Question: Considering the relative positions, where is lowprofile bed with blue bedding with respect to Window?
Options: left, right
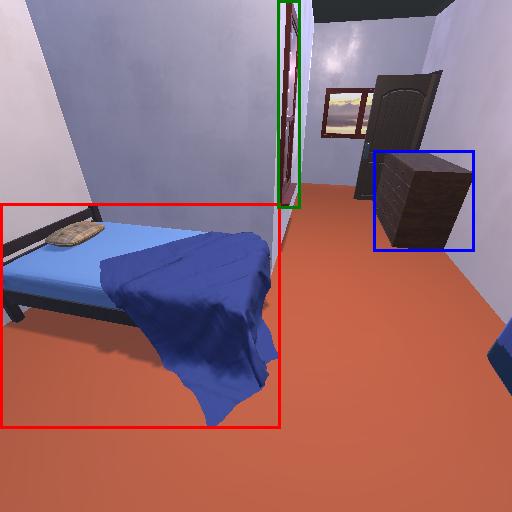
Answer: left